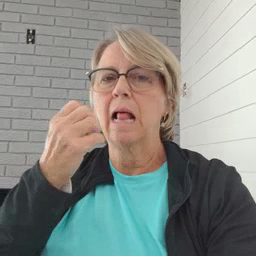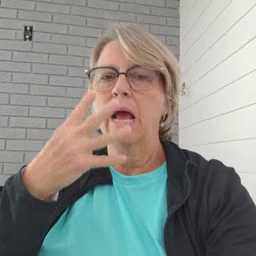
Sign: snack